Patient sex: M
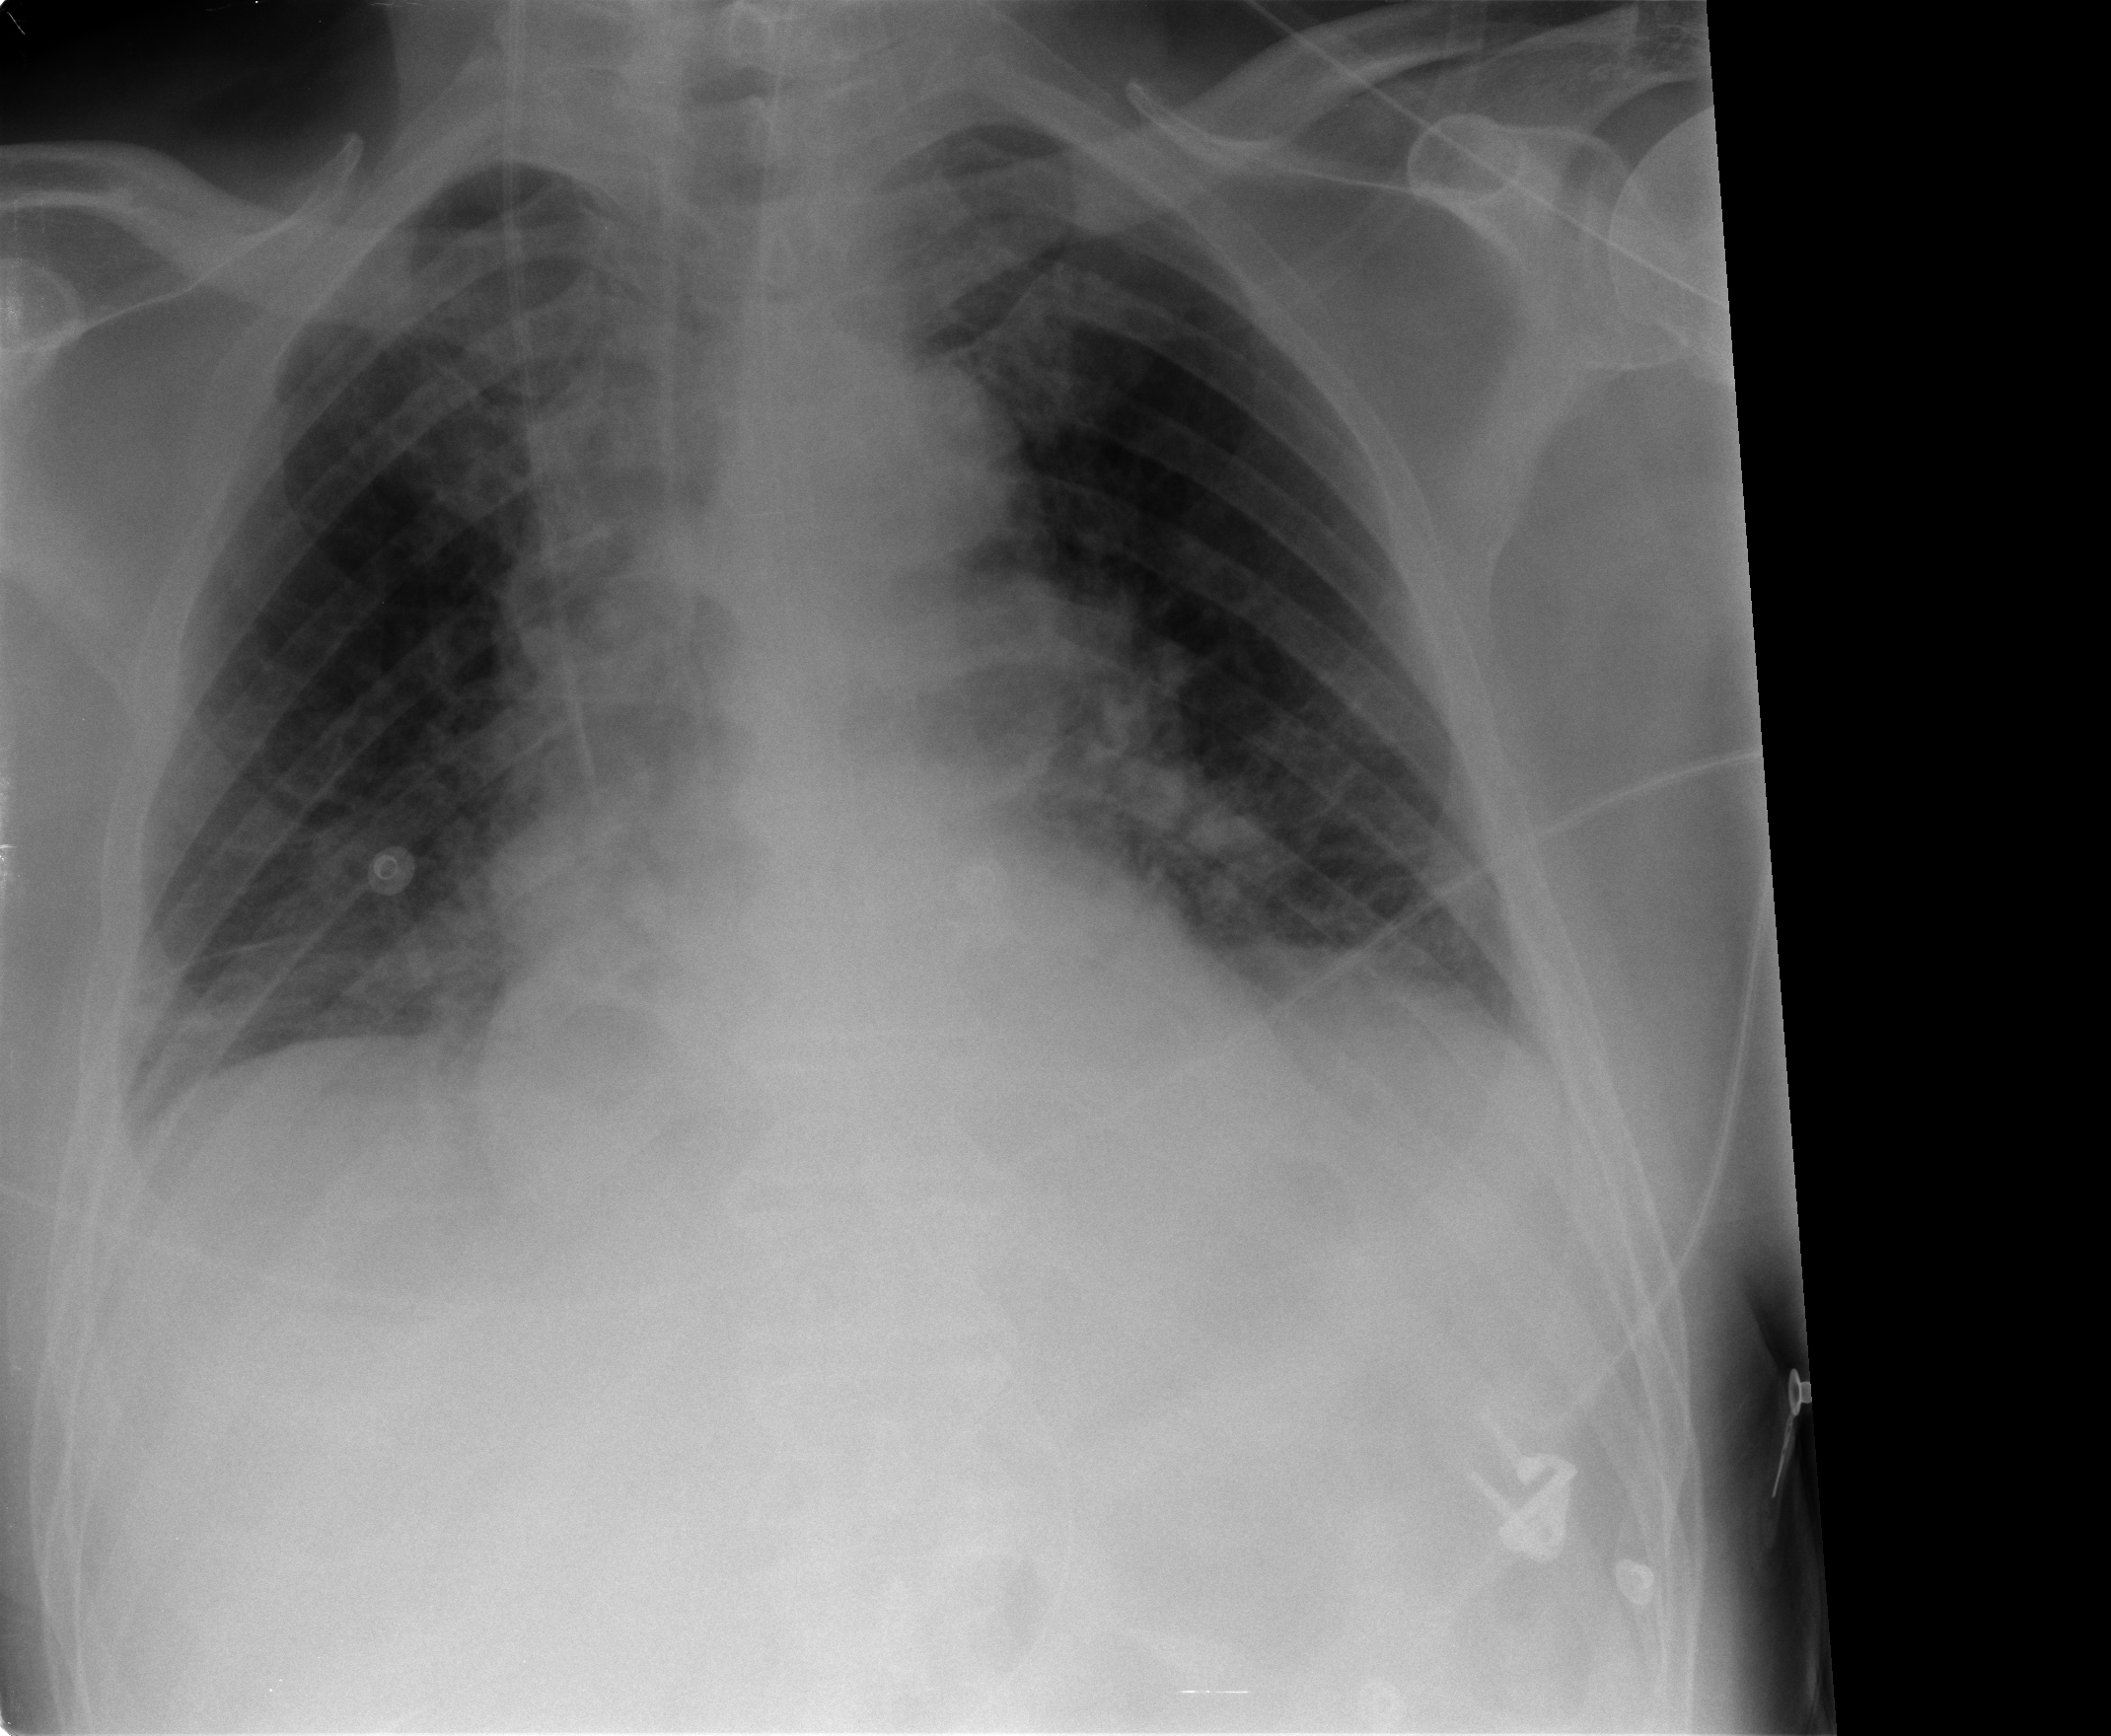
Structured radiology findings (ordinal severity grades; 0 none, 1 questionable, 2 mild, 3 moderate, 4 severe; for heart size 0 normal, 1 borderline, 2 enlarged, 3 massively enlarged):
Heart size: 0
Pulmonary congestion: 2
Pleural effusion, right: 0
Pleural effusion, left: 0
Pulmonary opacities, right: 2
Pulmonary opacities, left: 2
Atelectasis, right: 2
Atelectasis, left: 2